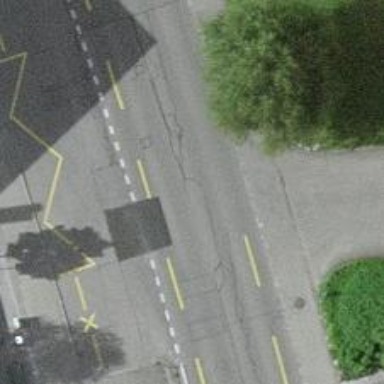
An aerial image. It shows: Public transport stop position.